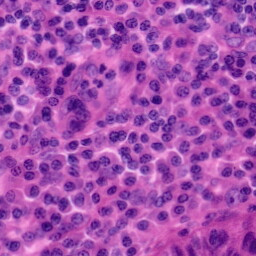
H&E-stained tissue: Tonsil